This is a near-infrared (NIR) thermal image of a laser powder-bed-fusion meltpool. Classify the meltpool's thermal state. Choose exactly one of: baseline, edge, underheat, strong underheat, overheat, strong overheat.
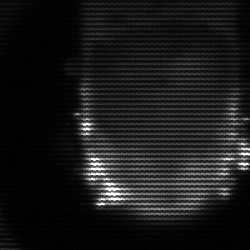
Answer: baseline